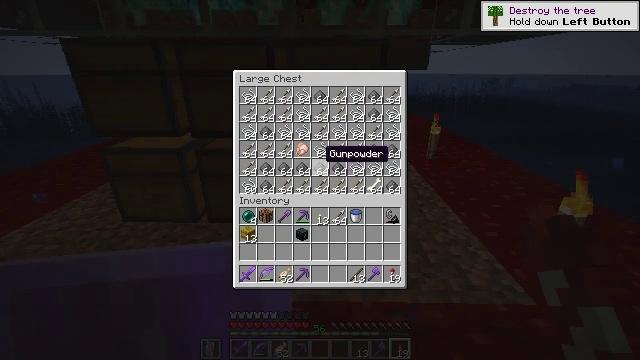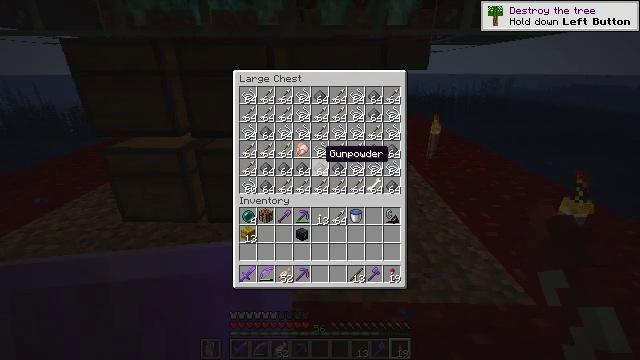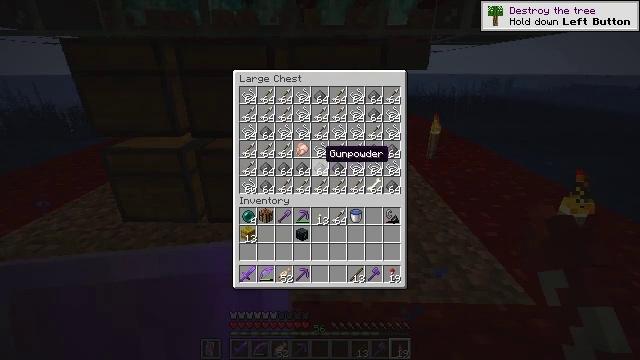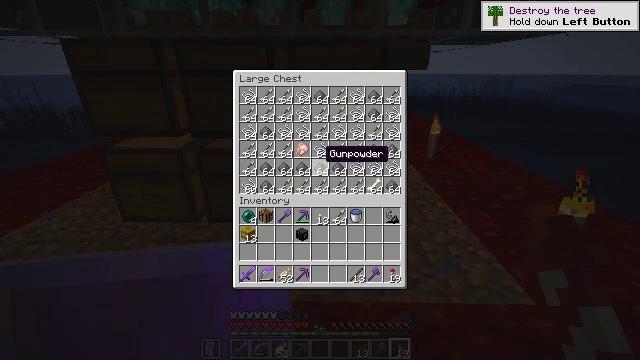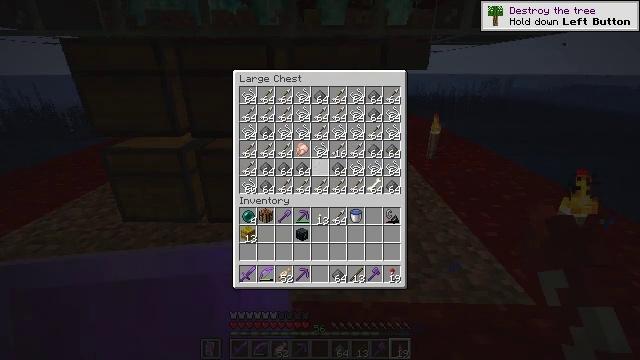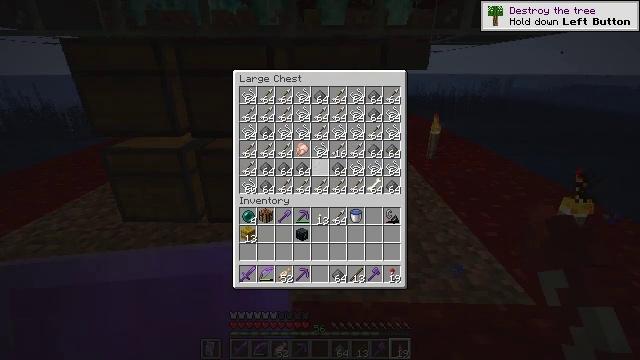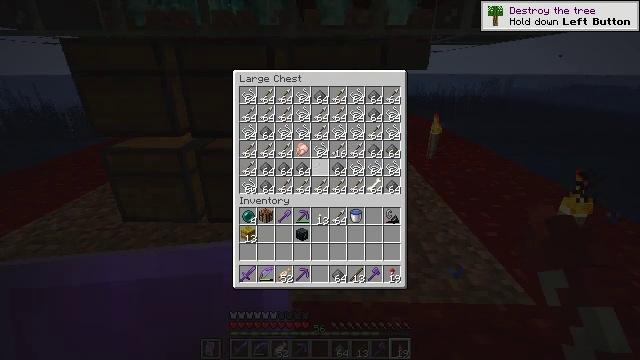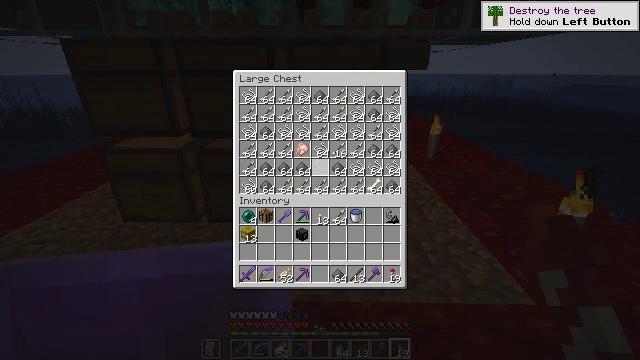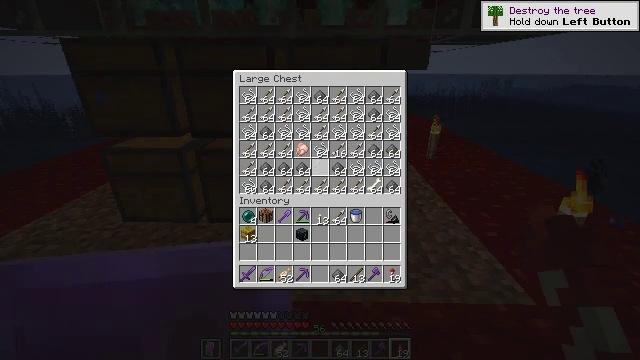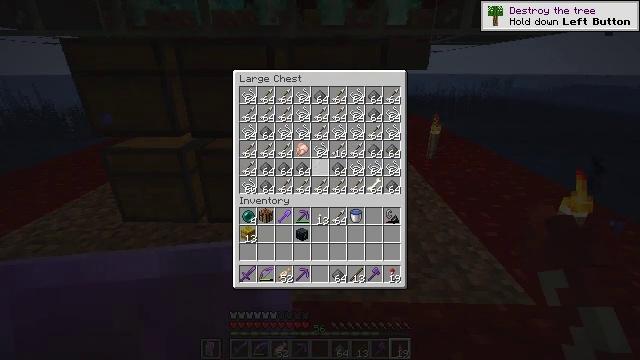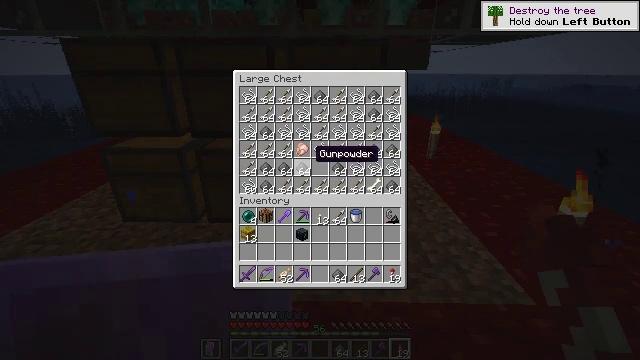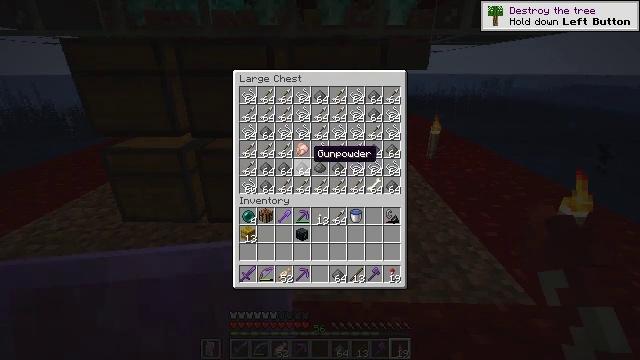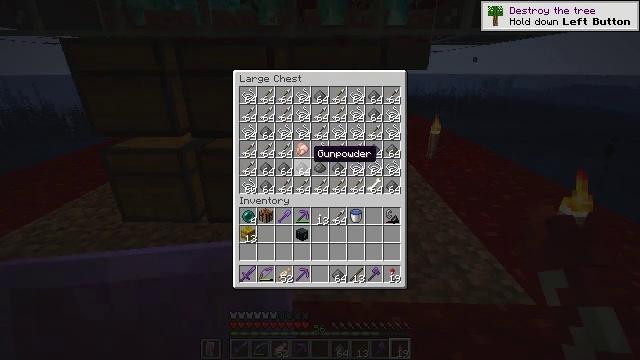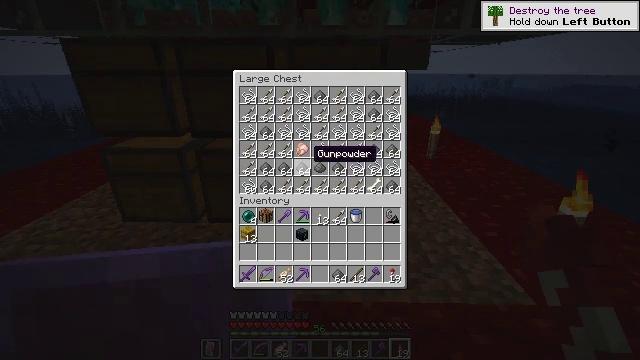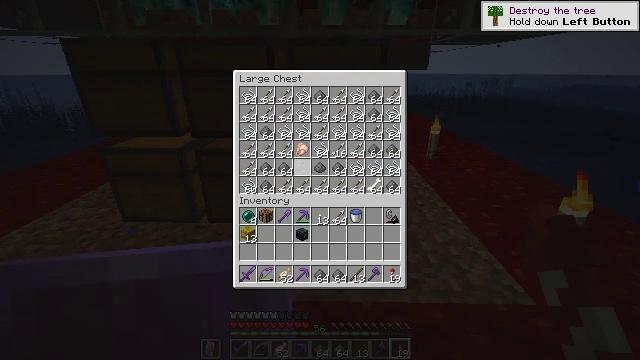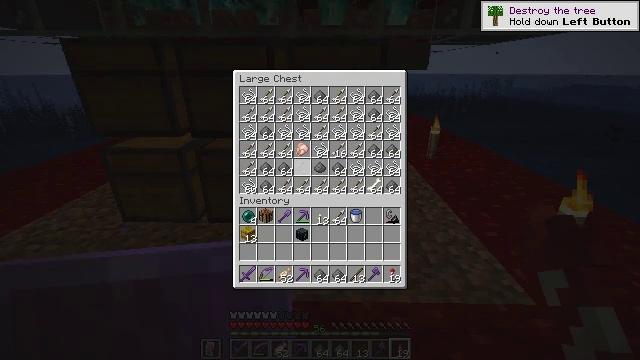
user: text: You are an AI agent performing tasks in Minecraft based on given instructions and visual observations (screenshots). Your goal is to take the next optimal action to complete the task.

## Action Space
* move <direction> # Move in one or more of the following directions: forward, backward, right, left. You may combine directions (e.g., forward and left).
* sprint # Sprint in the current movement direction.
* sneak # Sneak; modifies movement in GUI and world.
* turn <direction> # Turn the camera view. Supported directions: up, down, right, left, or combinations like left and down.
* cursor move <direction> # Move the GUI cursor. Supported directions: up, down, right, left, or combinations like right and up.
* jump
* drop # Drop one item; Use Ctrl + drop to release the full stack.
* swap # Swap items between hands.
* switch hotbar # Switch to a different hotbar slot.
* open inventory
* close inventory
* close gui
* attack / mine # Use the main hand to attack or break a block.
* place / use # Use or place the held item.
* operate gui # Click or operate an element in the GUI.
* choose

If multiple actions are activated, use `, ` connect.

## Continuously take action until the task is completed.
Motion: motion action
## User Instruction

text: Craft paper using the crafting table.
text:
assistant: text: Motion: sneak
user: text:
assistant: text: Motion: sneak
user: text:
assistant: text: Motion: sneak
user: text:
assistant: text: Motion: sneak, attack / mine
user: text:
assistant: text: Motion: sneak, attack / mine
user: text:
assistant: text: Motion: sneak, attack / mine
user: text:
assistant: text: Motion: sneak, attack / mine
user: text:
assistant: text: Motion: sneak
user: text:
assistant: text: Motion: sneak
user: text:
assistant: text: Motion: sneak
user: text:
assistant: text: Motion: sneak
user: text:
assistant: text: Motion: sneak
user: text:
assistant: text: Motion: sneak
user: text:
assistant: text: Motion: sneak, attack / mine
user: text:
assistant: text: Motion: sneak, attack / mine
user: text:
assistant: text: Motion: sneak, attack / mine
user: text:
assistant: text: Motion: sneak
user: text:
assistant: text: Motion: sneak
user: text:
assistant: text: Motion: sneak, turn left
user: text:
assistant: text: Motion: sneak
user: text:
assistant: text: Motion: sneak
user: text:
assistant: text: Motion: sneak
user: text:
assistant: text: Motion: sneak
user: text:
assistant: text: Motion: sneak
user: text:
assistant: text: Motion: sneak
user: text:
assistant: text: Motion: sneak, attack / mine
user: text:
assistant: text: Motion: sneak, attack / mine
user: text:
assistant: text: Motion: sneak
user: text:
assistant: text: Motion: sneak
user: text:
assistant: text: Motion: sneak